Question: I have two DIVs. One of those DIVs is inside of another and movable via JQuerys 'draggable'. What i want to achieve now is that when i move DIV 2 out of DIV 1 that the part that is outside of DIV 1 should disappear. When you move it back inside it will appear again. What would be the most elegant way to handle that?

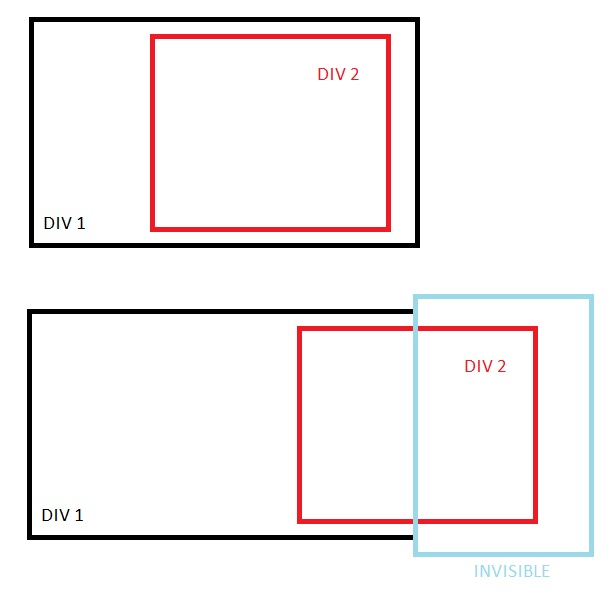
Answer: You can set 'overflow: hidden' to the container element
'''
$(function() {
$("#draggable").draggable();
});
'''
'''
#draggable {
width: 150px;
height: 150px;
padding: 0.5em;
}
.x {
width: 250px;
height: 250px;
overflow: hidden;
}
'''
'''
<script type="text/javascript" src="http://ajax.googleapis.com/ajax/libs/jquery/1.11.0/jquery.js"></script>
<link rel="stylesheet" type="text/css" href="http://ajax.googleapis.com/ajax/libs/jqueryui/1.10.4/themes/redmond/jquery-ui.css">
<script type="text/javascript" src="http://ajax.googleapis.com/ajax/libs/jqueryui/1.10.4/jquery-ui.js"></script>
<div class="x ui-widget-content">
<div id="draggable" class="ui-widget-content">
<p>Drag me around</p>
</div>
</div>
'''